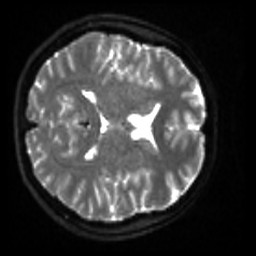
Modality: sbref
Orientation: axial
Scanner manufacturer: siemens
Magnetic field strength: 3 T
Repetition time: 4 s
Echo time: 0.0594 s